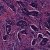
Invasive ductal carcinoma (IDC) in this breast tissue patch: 1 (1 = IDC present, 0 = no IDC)